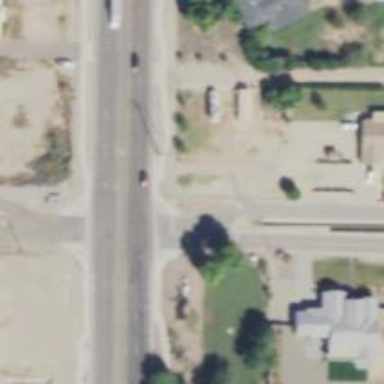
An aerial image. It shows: Road with stop sign.